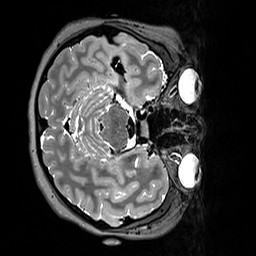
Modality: T2w
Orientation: axial
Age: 26
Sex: female
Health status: healthy
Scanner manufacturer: siemens
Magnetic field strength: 3 T
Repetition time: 3.2 s
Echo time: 0.412 s